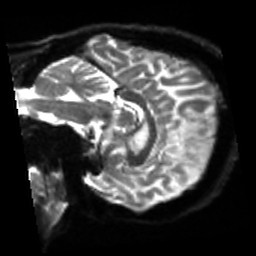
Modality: sbref
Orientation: sagittal
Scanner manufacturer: siemens
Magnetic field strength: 3 T
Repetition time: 4 s
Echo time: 0.0594 s